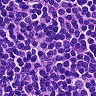
Metastatic tissue present: no